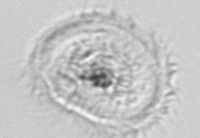
Label: Pleuronema